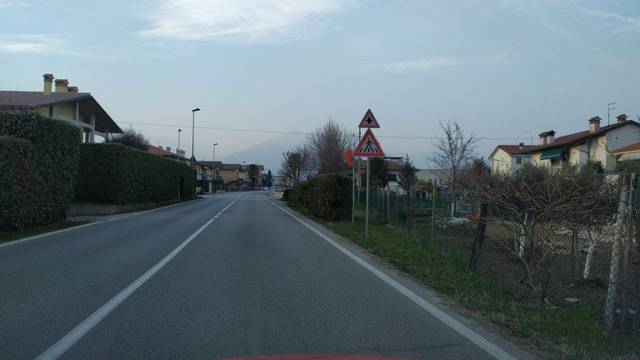
Region: Italy
Coordinates: 45.69, 11.444